Question: By default, all fields in datasource marked as number will have their cells filled with an initial value of 0. I'd like to have the cells empty when the grid is created without turning the field into string.
The below row is added by calling grid.addRow();

'''
$("#SALE_01_DIV_GRID")
.kendoGrid(
{
...
dataSource : {
schema : {
data: "Data",
total: "Total",
model: {
fields : {
SEQ : { type : "string", editable : false},
SAP_CD : { type : "string" },
OLD_CD : { type : "string", editable : false },
INV_NAME : { type : "string", editable : false },
LINE_NAME : { type : "string", editable : false },
COLOR : { type : "string", editable : false },
DESCNT : { type : "string", editable : false },
COMMISSION : { type : "string", editable : false },
SAVE_YN : { type : "string", editable : false },
ERR_MSG : { type : "string", editable : false },
PAN_QTY : { type : "number" },
SDANGA : { type : "number", editable : false },
PANAMT : { type : "number", editable : false },
JDANGA : { type : "number", editable : false },
JAMT : { type : "number", editable : false },
CURRENT_STOCK : { type : "number", editable : false },
SUPPLY_DANGA : { type : "number", editable : false },
SUPPLY_AMT : { type : "number", editable : false }
}
}
}
},
'''
Documentation yielded no result. How can I accomplish this?
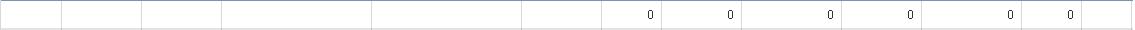
Answer: In your model definition include <URL>. Example:
SDANGA : { type : "number", defaultValue: "" },